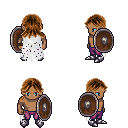
a pixel art fantasy rpg character, male body template, human, dark skin, white tattered cape, magenta pants, brown loose hair, metal boots, shield, four views (front, back, left, right), 2x2 character sprite sheet, small pixel art, hard edges, no anti-aliasing